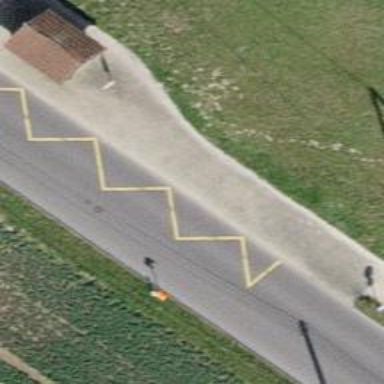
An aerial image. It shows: Asphalt sidewalk with platform for public transport. The platform has shelter.